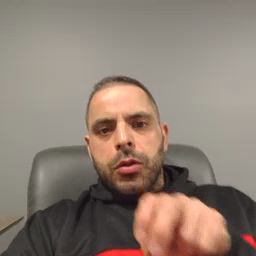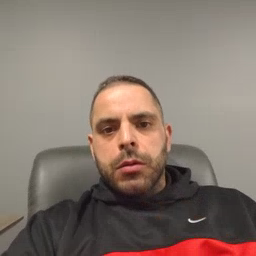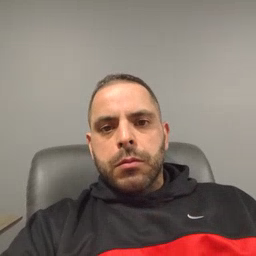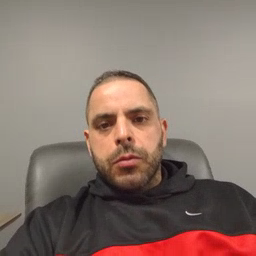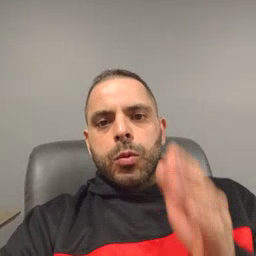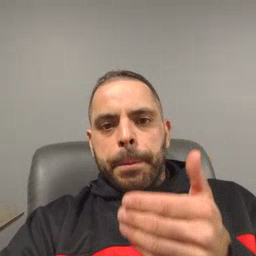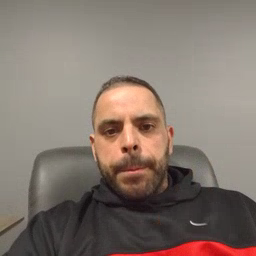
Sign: room